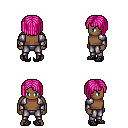
a pixel art fantasy rpg character, male body template, human, dark skin, steel arm armor, metal pants, pink pageboy hairstyle, ghillies, four views (front, back, left, right), 2x2 character sprite sheet, small pixel art, hard edges, no anti-aliasing